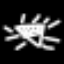
Label: diamond